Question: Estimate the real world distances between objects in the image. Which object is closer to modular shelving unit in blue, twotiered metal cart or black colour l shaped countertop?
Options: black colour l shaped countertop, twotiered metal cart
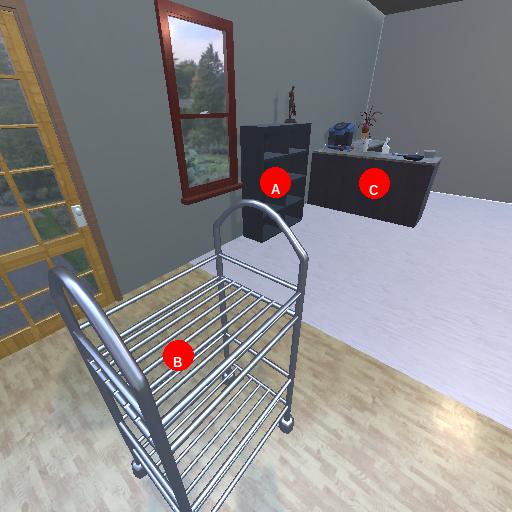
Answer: black colour l shaped countertop